Field crop: tomato
Growth stage: 1
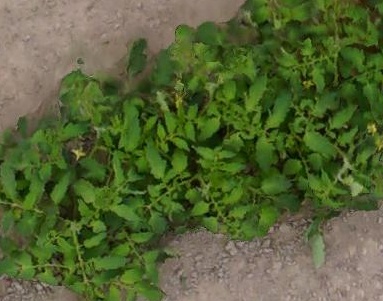
Species: tomato